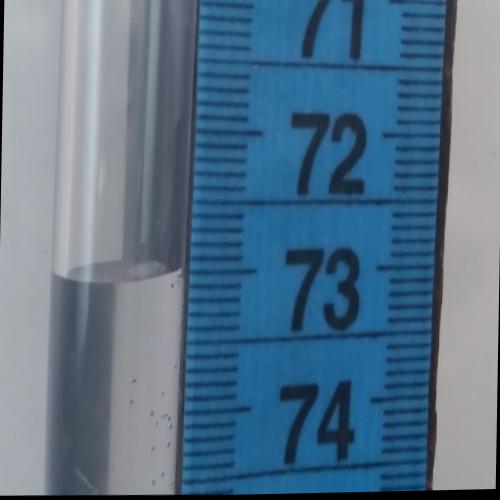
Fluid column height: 73.0 cm